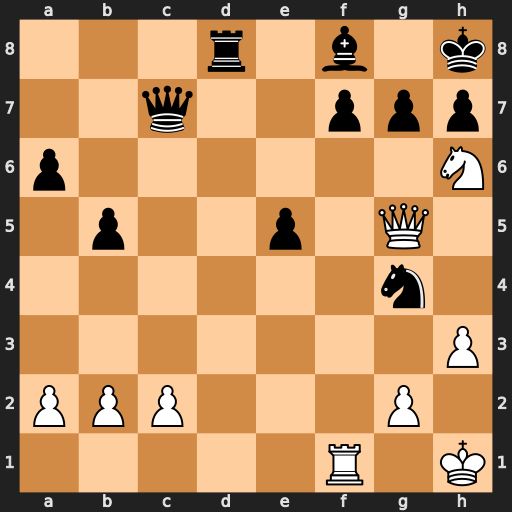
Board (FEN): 3r1b1k/2q2ppp/p6N/1p2p1Q1/6n1/7P/PPP3P1/5R1K
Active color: w
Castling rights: -
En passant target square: -
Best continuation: Qxd8 Qxd8 Nxf7+ Kg8 Nxd8